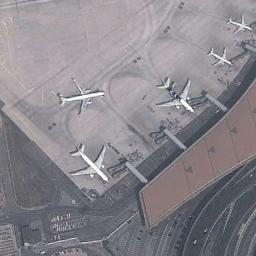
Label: airplane